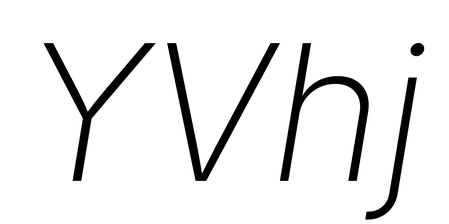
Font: Inter-Italic_ExtraLight_Italic